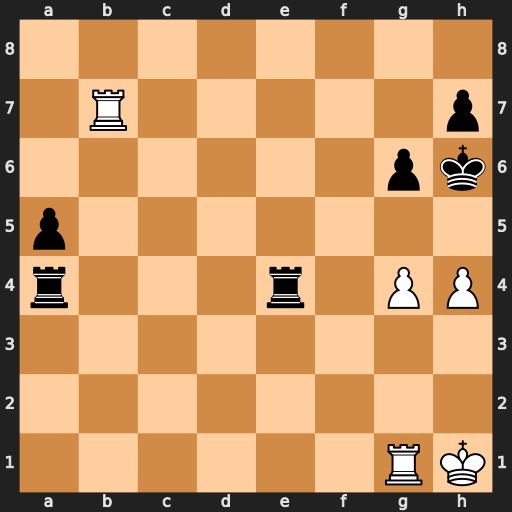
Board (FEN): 8/1R5p/6pk/p7/r3r1PP/8/8/6RK
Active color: w
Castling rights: -
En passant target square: -
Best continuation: g5+ Kh5 Rxh7#